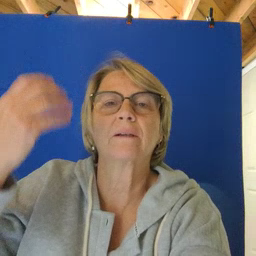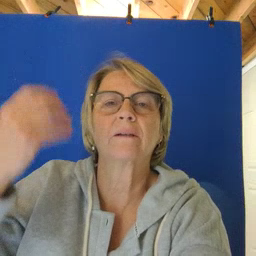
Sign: giraffe